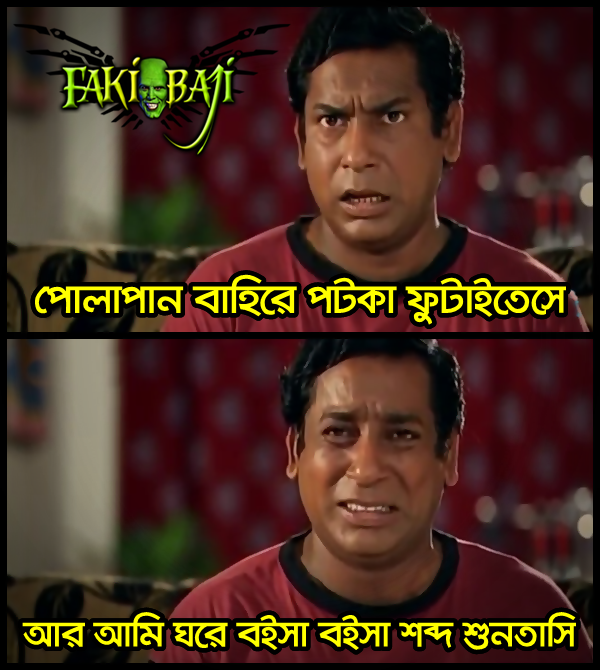
Caption: পোলাপান বাহিরে পটকা ফুটাইতেসে আর আমি ঘরে বইসা বইসা শব্দ শুনতাসি
Label: non-hate